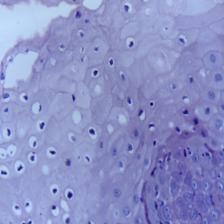
Diagnosis: OSCC